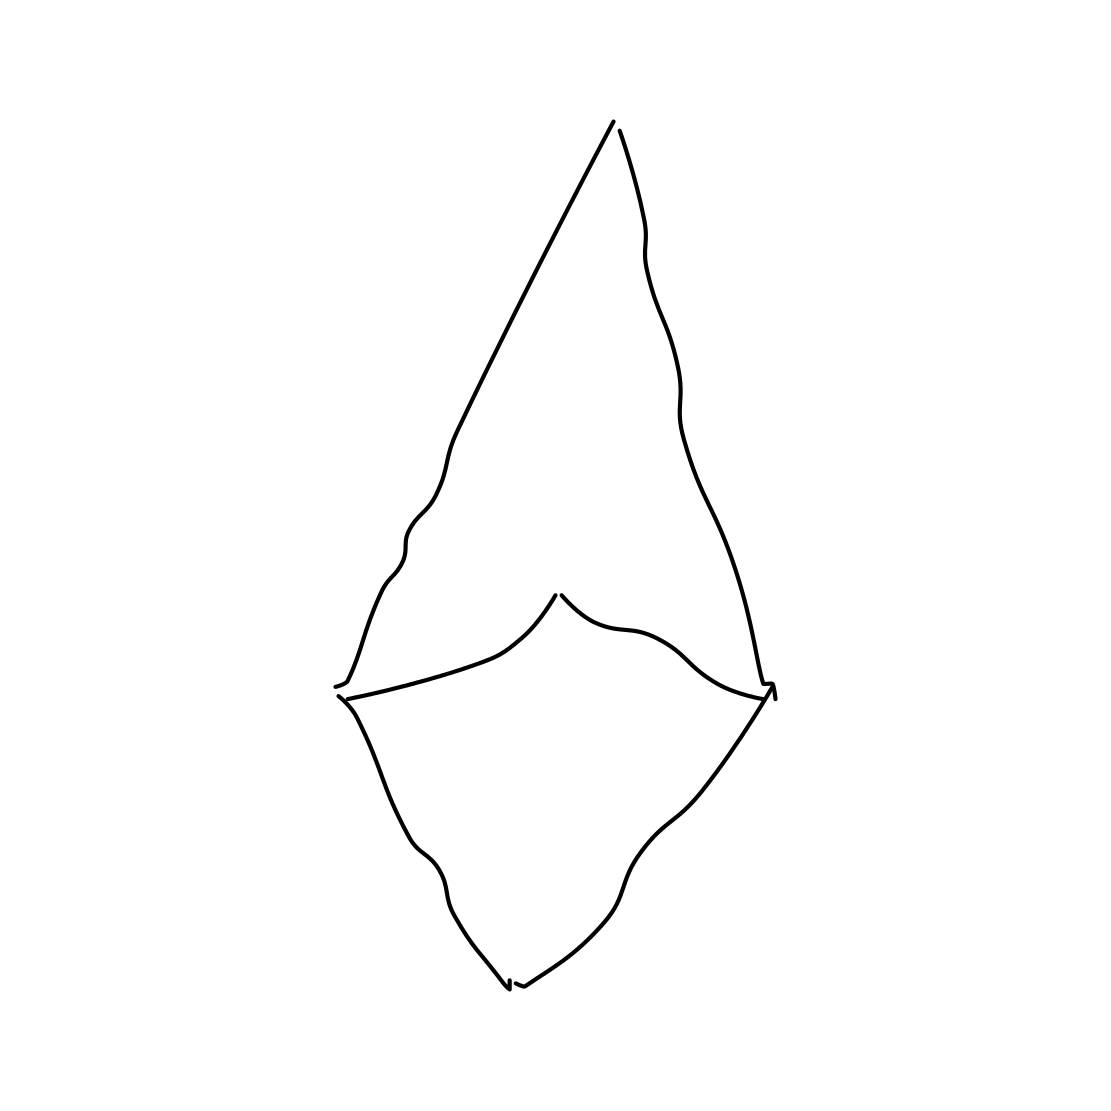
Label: diamond